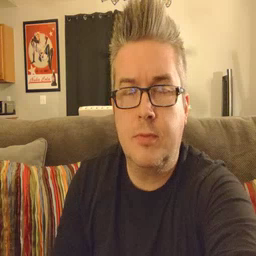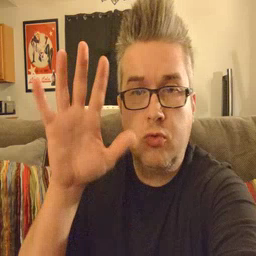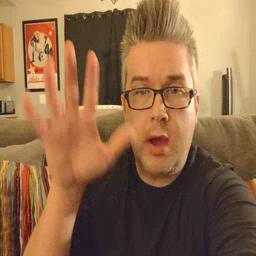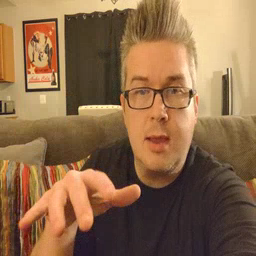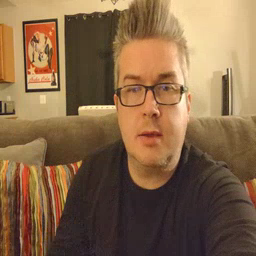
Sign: rain